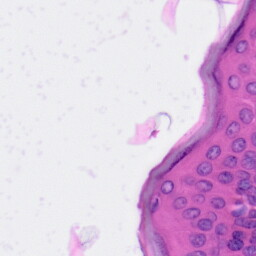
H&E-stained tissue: Skin